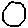
Label: circle